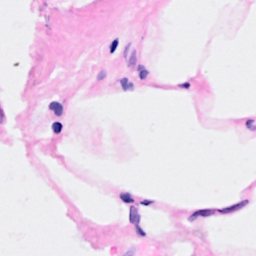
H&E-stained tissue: Breast